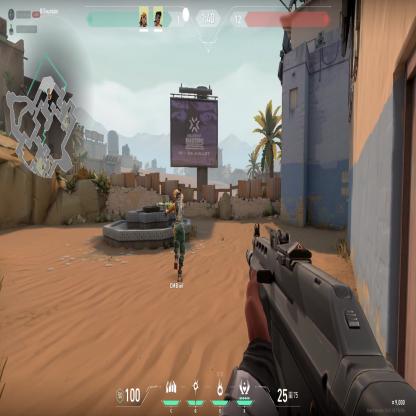
Label: teammate